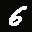
Label: 6